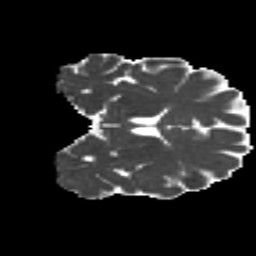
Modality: MD
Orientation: coronal
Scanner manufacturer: siemens
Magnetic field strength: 3 T
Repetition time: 4.16 s
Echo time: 0.0806 s